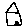
Label: house